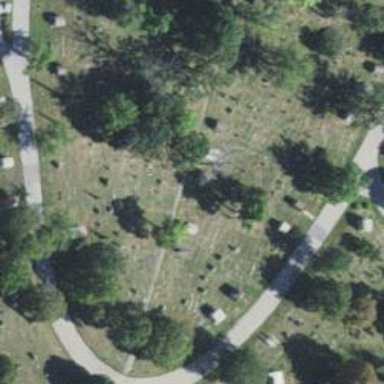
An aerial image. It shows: Memorial at cemetery with graves.